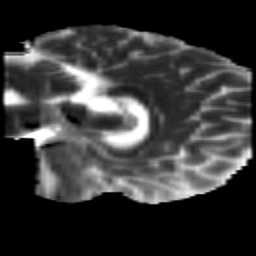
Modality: MD
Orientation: sagittal
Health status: healthy
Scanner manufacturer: siemens
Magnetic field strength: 3 T
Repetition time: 7.6 s
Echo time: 0.092 s